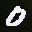
Label: 0